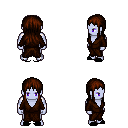
a pixel art fantasy rpg character, male body template, dark elf, purple skin, brown robe, magenta pants, brown unkempt hairstyle, black slippers, four views (front, back, left, right), 2x2 character sprite sheet, small pixel art, hard edges, no anti-aliasing